Question:
I am trying to automate a page using selenium webdriver. The page contains a table which has the following xpath.
Find below a sample xpath validation which works fine.
I am iterating it through div as rows are considered as div under which there will be a table which has all the rows mentioned.
'''
table = common.getObjectByXpath("html/body/div[4]/div[4]/div[1]/div/div/div[3]/div/div[2]/div/div/div/div");
rows = table.findElements(By.tagName("div"));
for(int i=1;i<=rows.size();i++){
if(driver.findElement(By.xpath("html/body/div[4]/div[4]/div[1]/div/div/div[3]/div/div[2]/div/div/div/div/div["+i+"]/table/tbody/tr/td[5]/span").getText().equals("endnode 11.1"))){
System.out.println(" print Something");
}
}
'''
It works fine with xpath. But I want to do it with css selector. I am attaching the sample format of the table.
In the below figure, each div is considered as a row and under which you will see a table which has entries for columns.
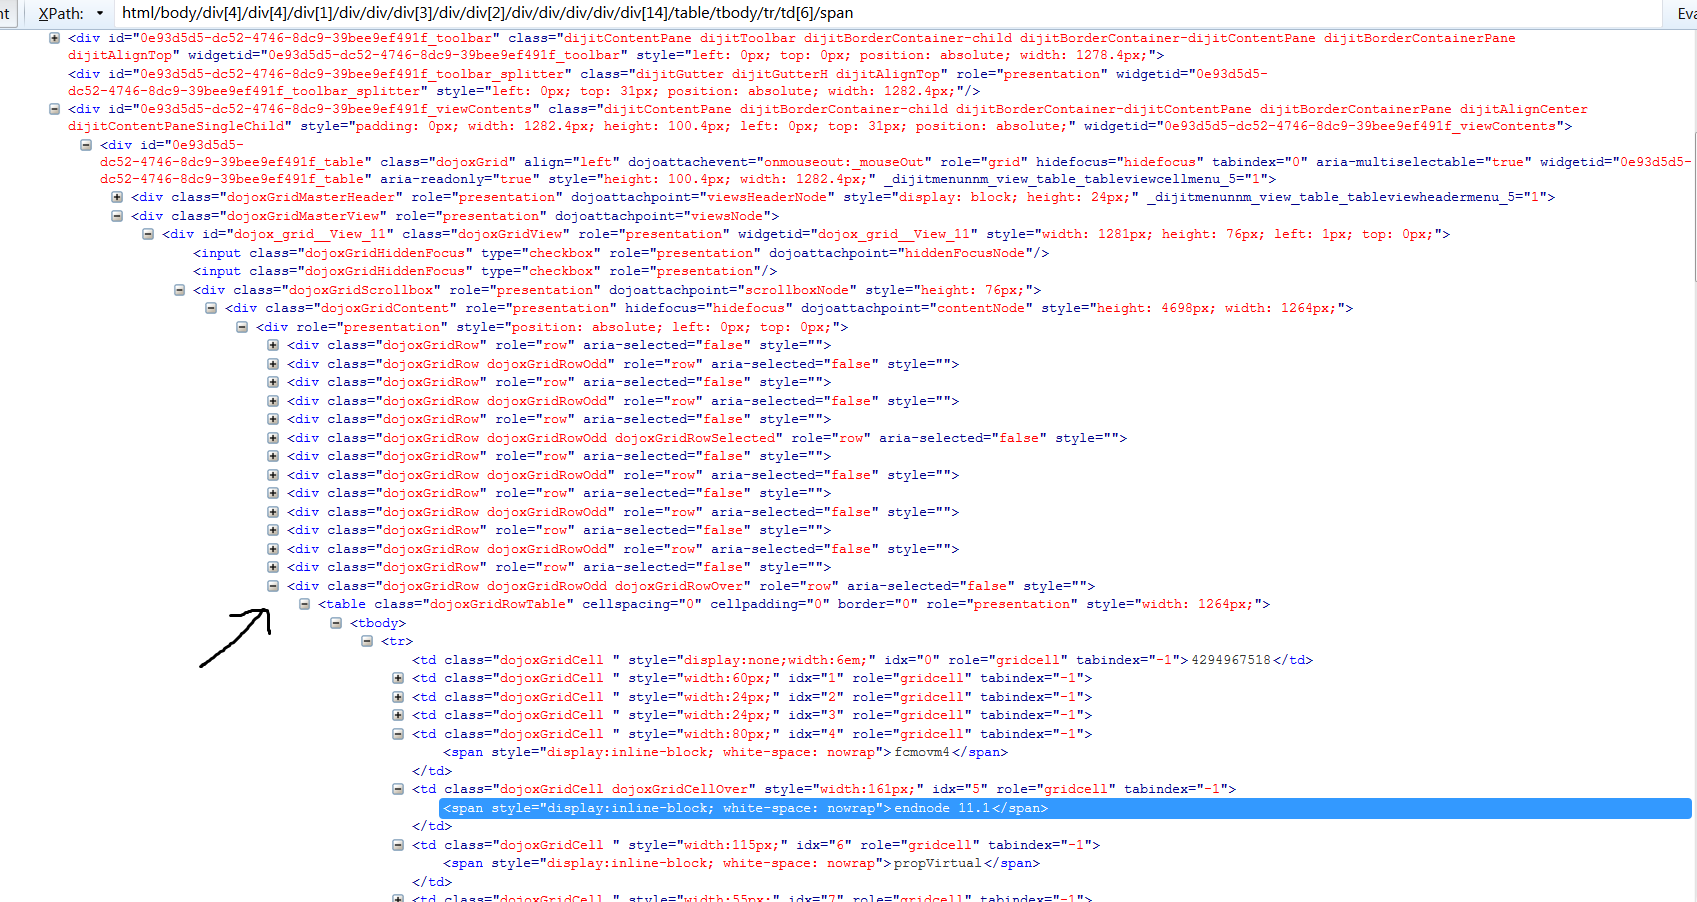
Answer: The xpath you are using is a very fragile one since it starts right from the 'html' element and heavily depends on the HTML structure of the page. Needless to say - it is huge and is not quite readable and easily understandable.
Instead . For example:
'''
div#dojox_grid__View_11 div.dojoxGridContent div.dojoxGridRow
'''